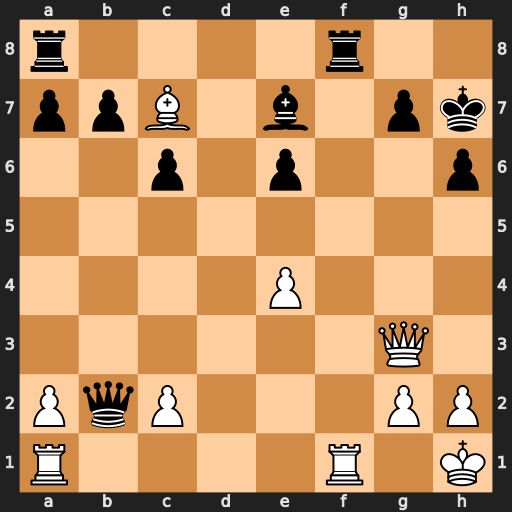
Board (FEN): r4r2/ppB1b1pk/2p1p2p/8/4P3/6Q1/PqP3PP/R4R1K
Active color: w
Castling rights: -
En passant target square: -
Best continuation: Be5 Qxe5 Qxe5